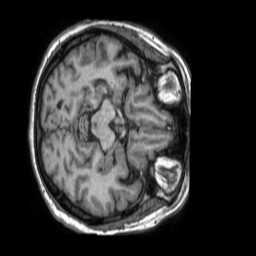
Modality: T1w
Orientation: axial
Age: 62
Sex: female
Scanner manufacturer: philips
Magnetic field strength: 1.5 T
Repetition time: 0.007049 s
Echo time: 0.003181 s